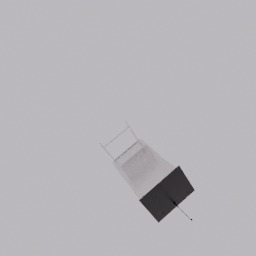
Label: furniture